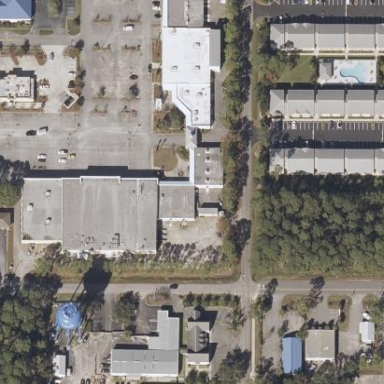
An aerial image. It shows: Commercial building.